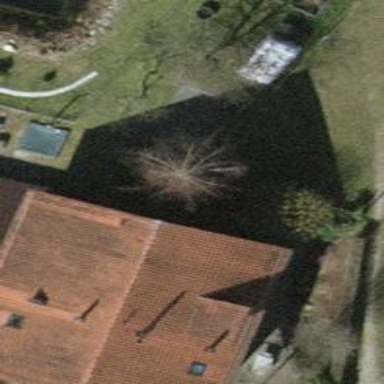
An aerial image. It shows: Gabled roof on building that houses apartments.